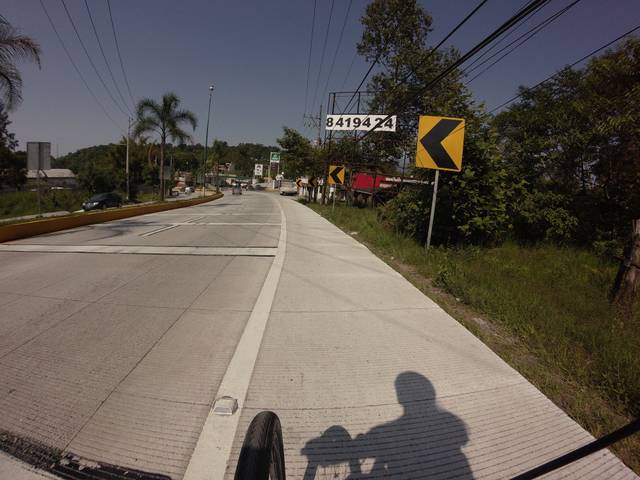
Region: Mexico
Coordinates: 19.509, -96.935